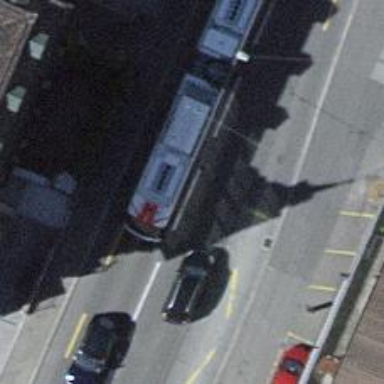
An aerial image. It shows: Trolleybus stop position for public transport.